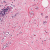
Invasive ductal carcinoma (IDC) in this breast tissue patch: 0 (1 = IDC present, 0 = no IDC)